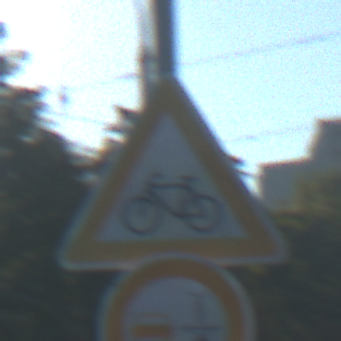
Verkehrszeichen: RadverkehrRechts
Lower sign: VerbotUeberholenEinspurigeFahrzeuge
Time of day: MorningAfternoon
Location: Outdoor (Urban)
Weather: Clear
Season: NotSpecified
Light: Natural